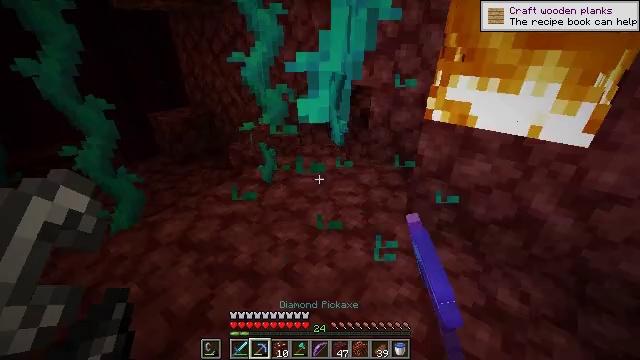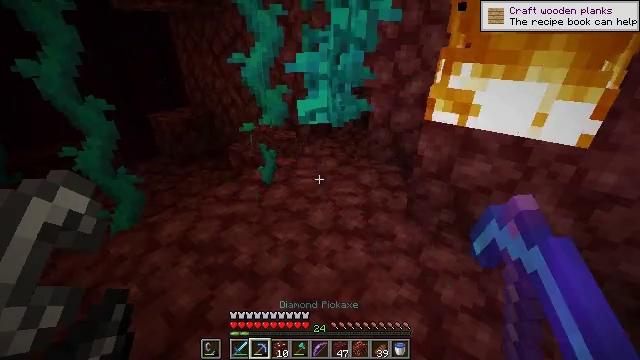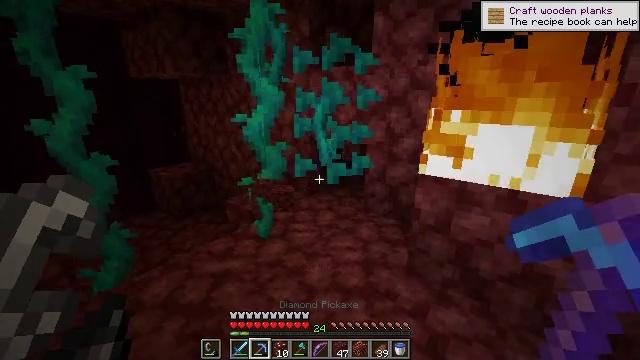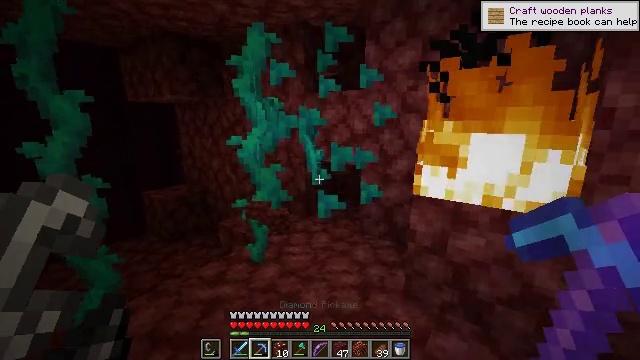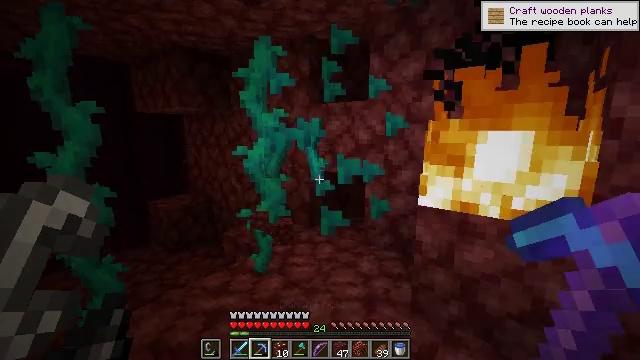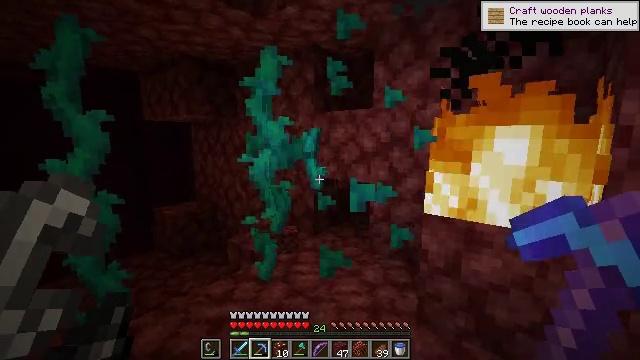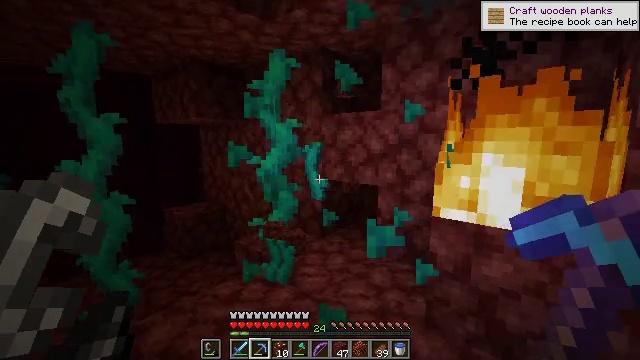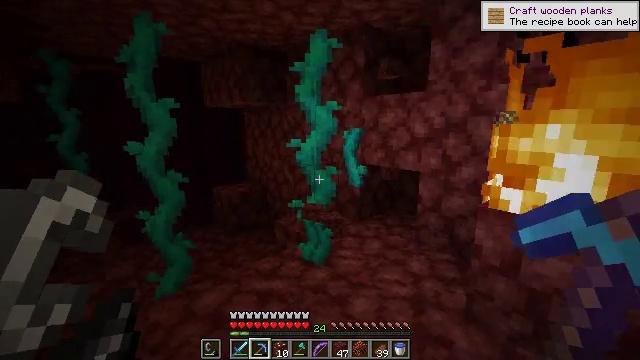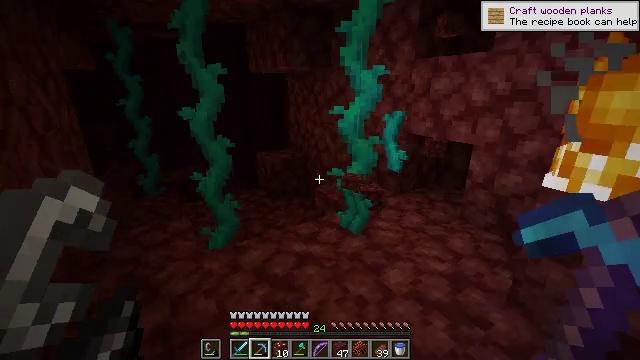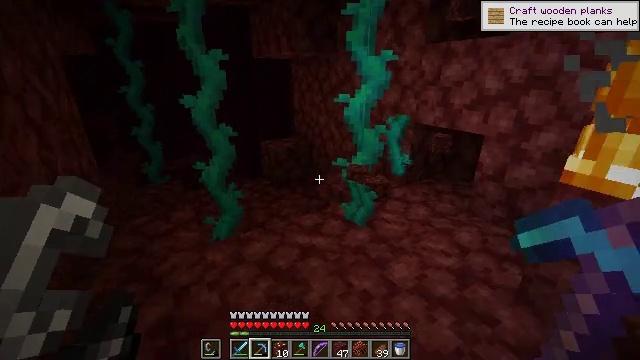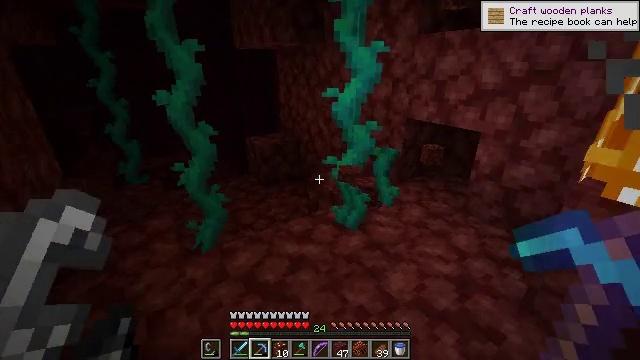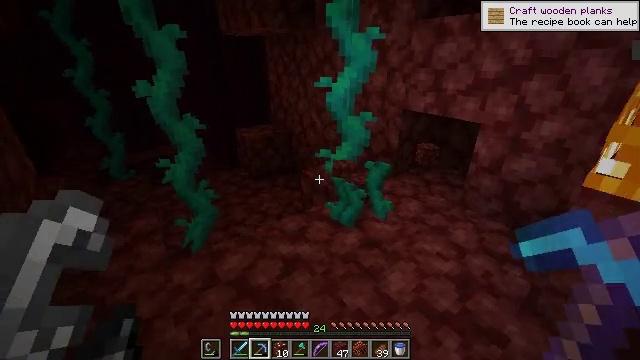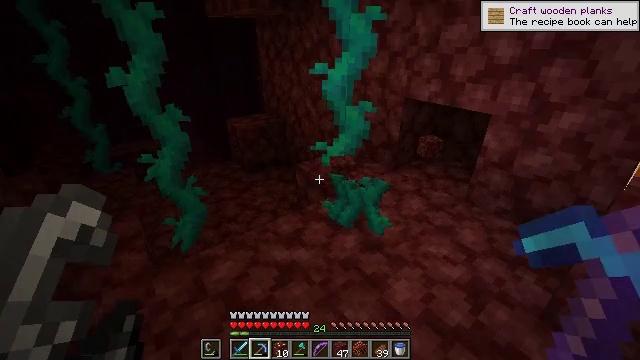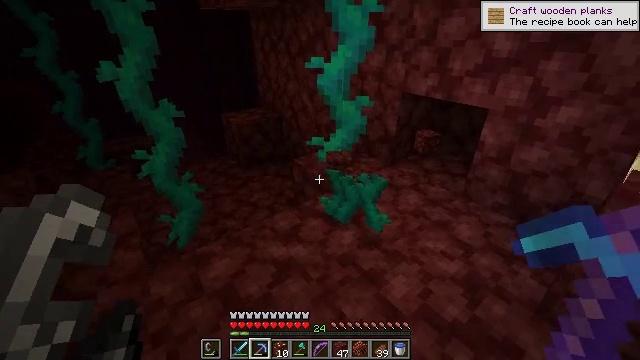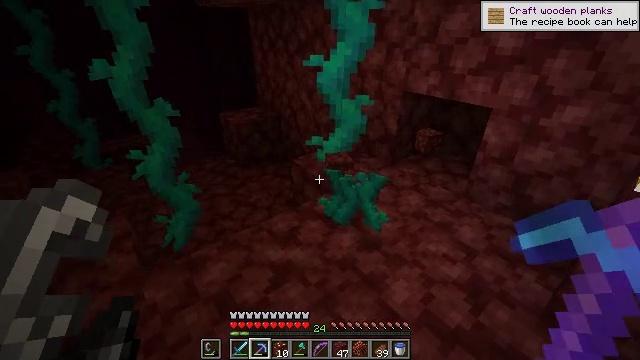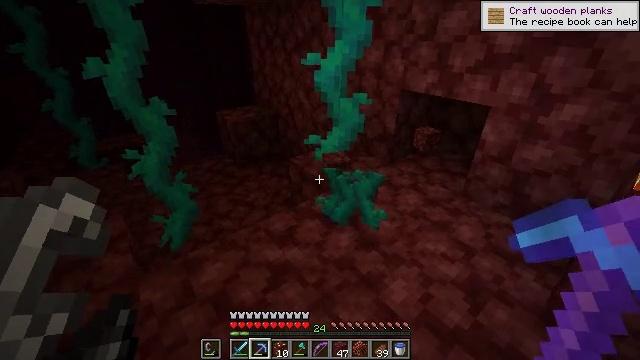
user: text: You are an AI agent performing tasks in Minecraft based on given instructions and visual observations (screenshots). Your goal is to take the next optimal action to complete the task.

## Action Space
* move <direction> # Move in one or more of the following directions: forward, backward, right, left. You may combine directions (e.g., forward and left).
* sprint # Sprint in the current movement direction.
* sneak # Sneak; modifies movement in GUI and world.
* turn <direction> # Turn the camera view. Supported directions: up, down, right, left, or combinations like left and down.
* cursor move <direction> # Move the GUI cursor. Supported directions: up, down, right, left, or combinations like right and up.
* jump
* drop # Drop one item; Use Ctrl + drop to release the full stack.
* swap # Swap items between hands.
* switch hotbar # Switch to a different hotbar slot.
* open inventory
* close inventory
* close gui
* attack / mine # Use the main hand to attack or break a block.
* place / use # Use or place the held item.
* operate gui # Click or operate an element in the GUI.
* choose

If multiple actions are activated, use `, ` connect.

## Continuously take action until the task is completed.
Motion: motion action
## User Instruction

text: Collect twisting vines by attacking the plant.
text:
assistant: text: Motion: no_op
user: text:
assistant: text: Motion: turn up
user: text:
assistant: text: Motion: turn right and up
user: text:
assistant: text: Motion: turn left and up
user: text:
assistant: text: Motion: turn left and up
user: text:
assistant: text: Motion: turn left
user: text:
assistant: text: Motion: turn left and down
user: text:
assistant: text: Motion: move forward, turn left and down
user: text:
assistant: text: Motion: move forward, turn left and down
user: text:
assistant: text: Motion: move forward, turn right and down
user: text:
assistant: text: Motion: move forward, turn right and down
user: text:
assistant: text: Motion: turn right and down
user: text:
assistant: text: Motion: turn down
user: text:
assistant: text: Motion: no_op
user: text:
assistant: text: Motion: no_op
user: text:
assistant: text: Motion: no_op
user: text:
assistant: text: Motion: no_op
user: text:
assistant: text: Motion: no_op
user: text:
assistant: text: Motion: turn right and up
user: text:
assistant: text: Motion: turn up
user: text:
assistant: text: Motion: no_op
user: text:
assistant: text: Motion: attack / mine
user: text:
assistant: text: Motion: attack / mine
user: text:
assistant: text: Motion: turn left and down
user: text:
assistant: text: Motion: turn left and down
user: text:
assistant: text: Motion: move forward, turn left and down
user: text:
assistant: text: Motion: no_op